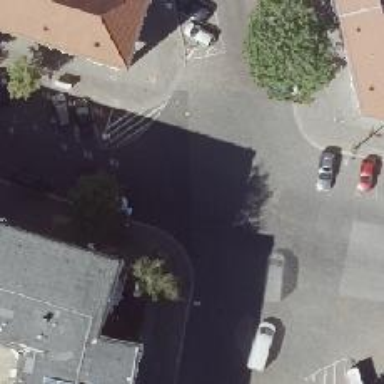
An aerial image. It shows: Unmarked crossing on the road.